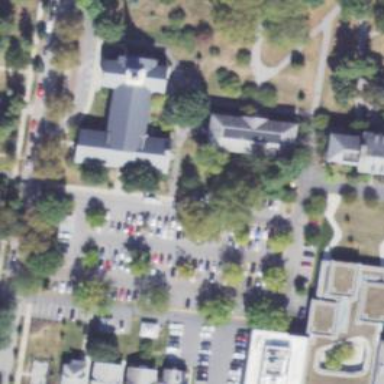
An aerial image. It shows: University.